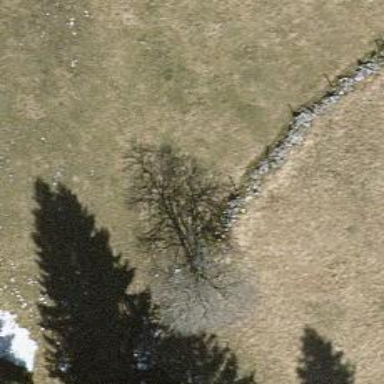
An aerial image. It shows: Wall made of dry stone.